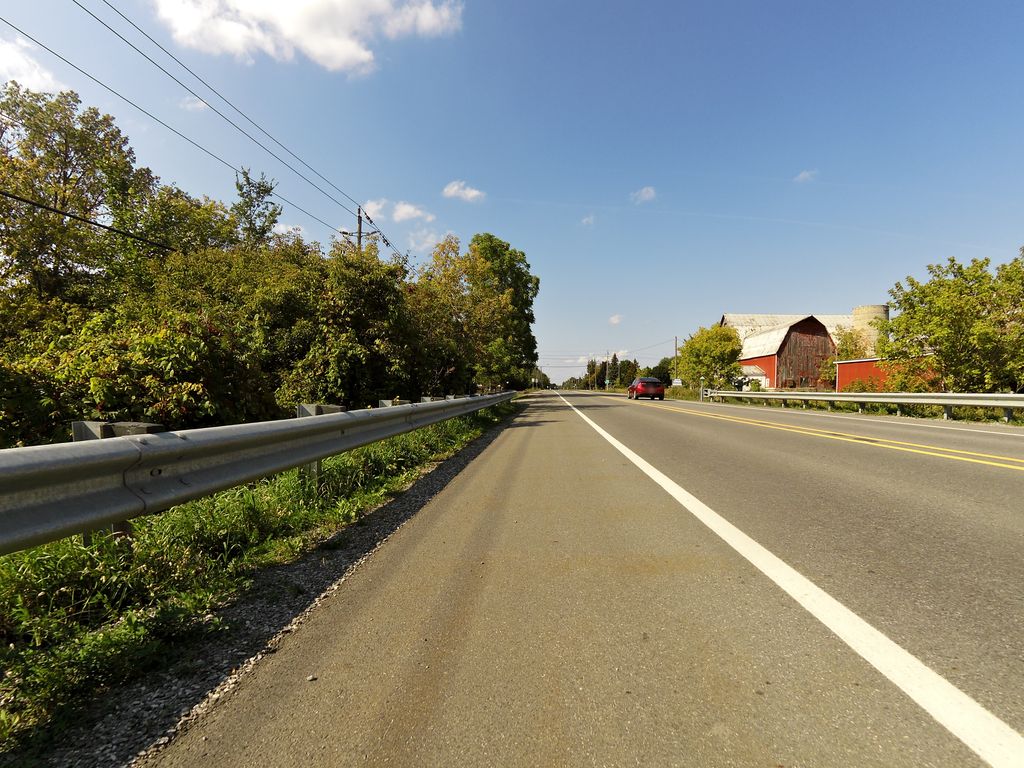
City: ottawa-gatineau